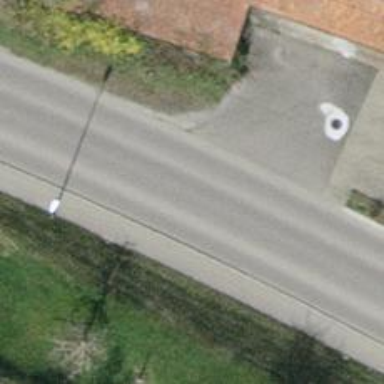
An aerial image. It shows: Tertiary road with asphalt surface and asphalt sidewalk on the right.